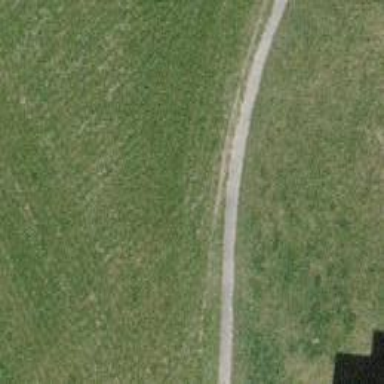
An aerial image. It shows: Paved footway.